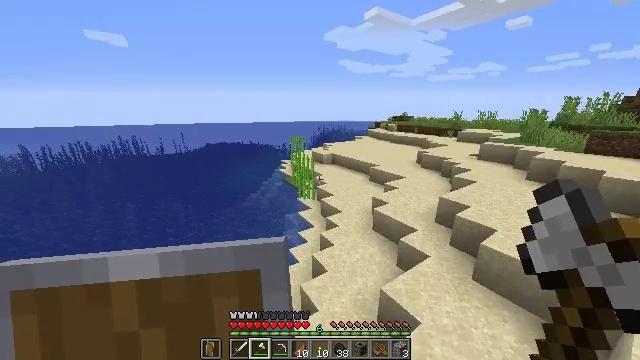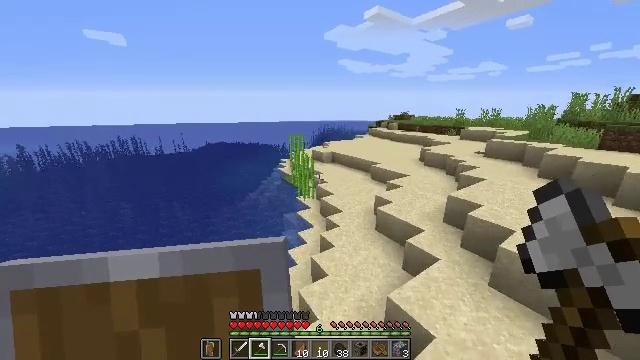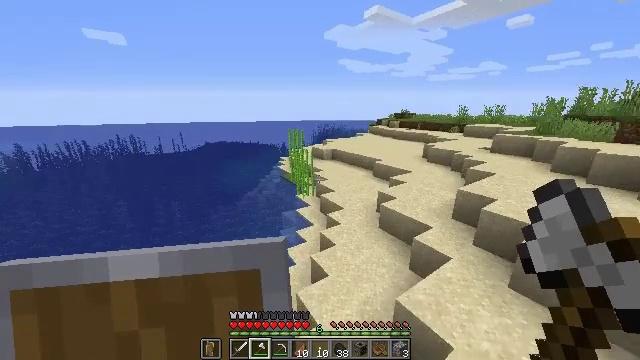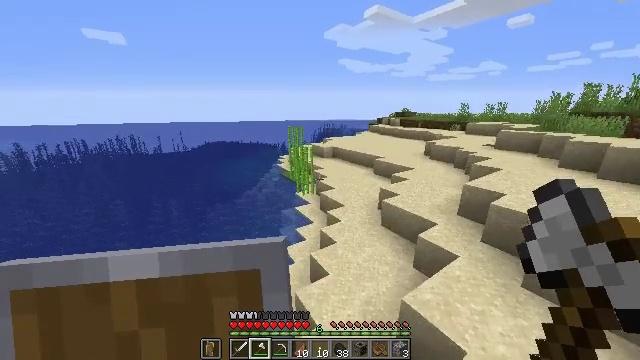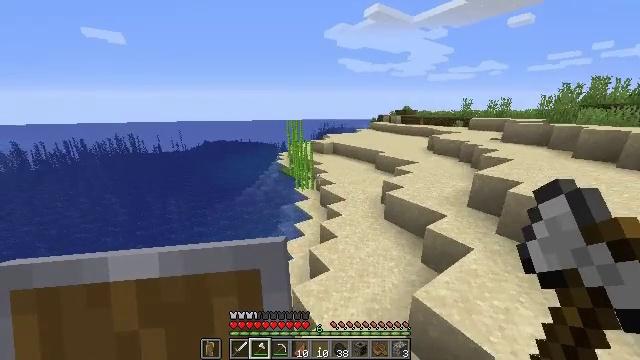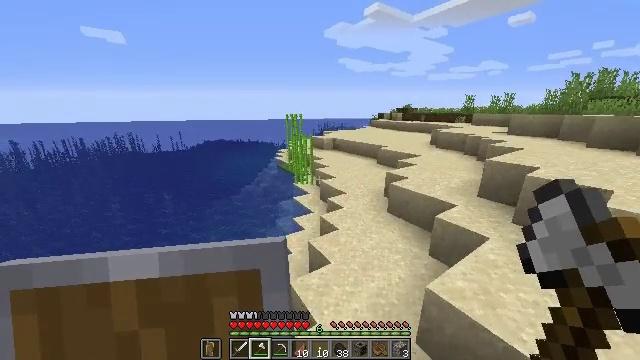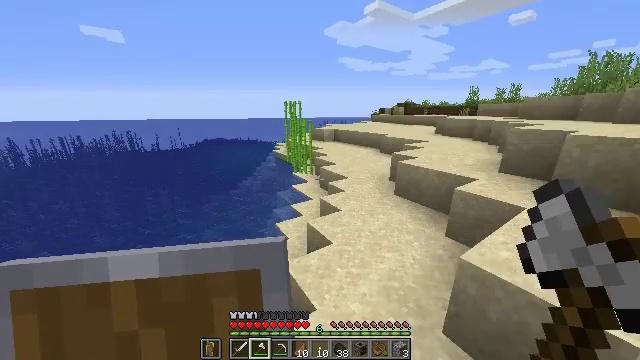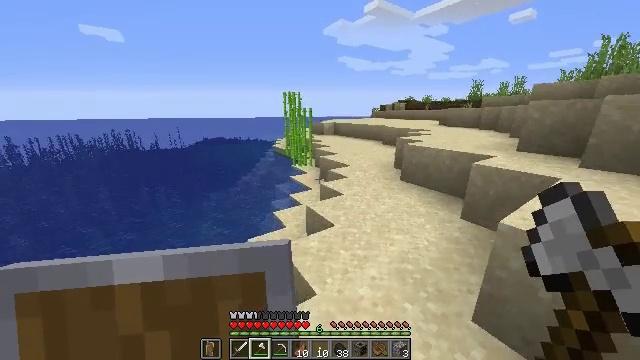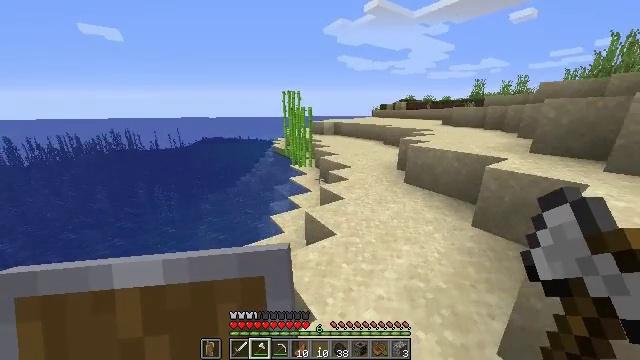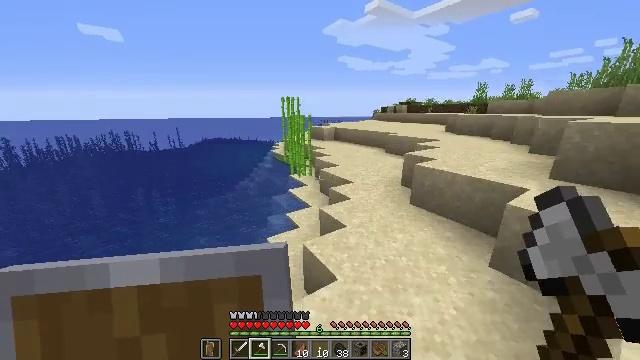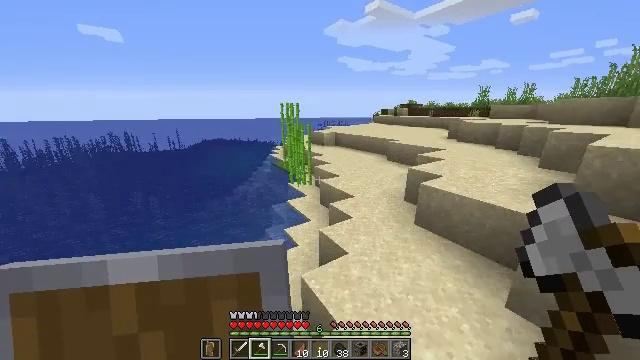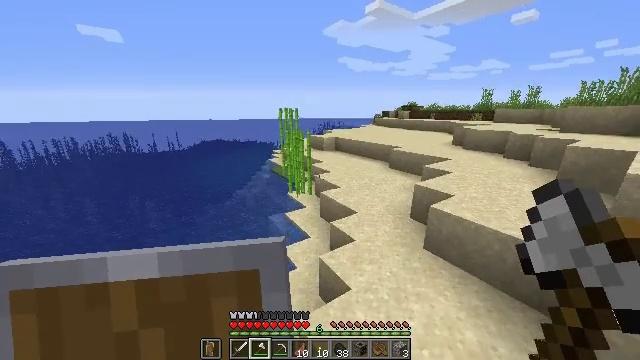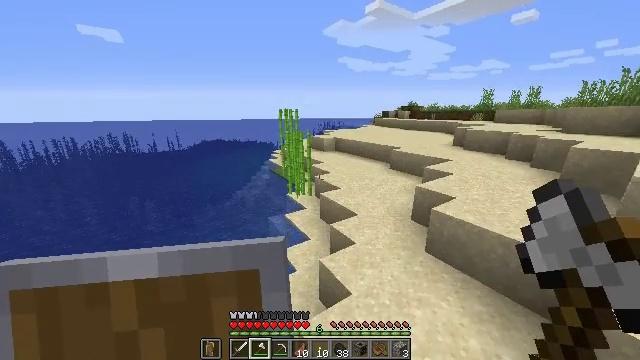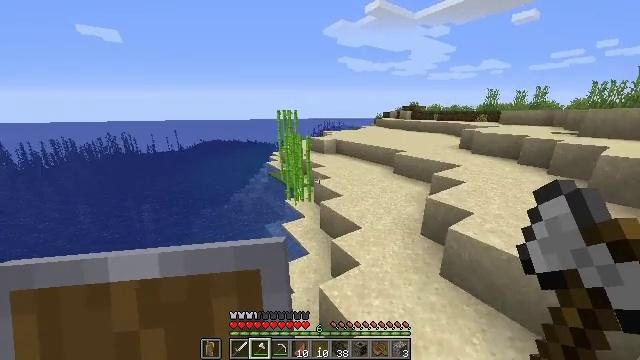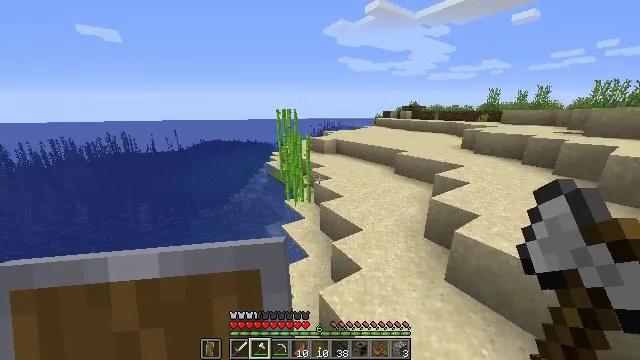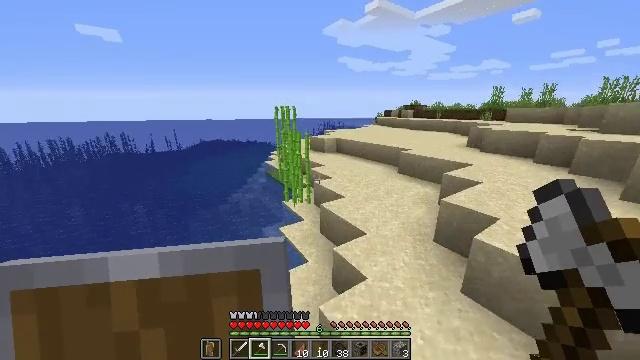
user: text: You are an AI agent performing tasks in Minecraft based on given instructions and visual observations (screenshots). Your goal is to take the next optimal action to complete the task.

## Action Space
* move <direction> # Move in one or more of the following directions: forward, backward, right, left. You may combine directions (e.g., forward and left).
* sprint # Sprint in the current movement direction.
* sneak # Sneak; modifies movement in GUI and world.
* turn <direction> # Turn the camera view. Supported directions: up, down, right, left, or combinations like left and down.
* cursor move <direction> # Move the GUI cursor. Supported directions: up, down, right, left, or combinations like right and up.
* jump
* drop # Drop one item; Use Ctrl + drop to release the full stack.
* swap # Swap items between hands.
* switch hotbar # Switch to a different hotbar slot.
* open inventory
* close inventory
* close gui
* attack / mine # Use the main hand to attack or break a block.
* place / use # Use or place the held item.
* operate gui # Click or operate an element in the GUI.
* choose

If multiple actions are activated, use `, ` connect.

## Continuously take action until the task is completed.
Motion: motion action
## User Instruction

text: Break the sugar cane.
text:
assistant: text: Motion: move forward, jump
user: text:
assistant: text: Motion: move forward, jump
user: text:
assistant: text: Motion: move forward, jump
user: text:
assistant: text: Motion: move forward, jump
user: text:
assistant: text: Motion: move forward, jump
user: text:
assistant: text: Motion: move forward, jump
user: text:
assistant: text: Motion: move forward, jump
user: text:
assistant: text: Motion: move forward, jump
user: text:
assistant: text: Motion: move forward, jump
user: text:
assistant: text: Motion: move forward, jump
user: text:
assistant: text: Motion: move forward, jump
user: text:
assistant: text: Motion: move forward, jump
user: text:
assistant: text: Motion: move forward, jump
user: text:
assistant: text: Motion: move forward, jump
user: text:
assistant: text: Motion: move forward, jump
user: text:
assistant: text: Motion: move forward, jump
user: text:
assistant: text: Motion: move forward, turn left, jump
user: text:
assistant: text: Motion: move forward, turn left, jump
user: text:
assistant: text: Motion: move forward, jump
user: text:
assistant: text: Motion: move forward, jump
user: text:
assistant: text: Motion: move forward, turn left, jump
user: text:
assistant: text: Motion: move forward, jump
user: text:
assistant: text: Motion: move forward, jump
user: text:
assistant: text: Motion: move forward, jump
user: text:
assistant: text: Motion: move forward, jump
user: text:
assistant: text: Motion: move forward, jump
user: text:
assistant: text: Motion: move forward and move left, turn left, jump
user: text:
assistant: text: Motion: move forward and move left, jump
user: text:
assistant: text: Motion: move forward and move left, turn down, jump
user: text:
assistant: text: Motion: move forward